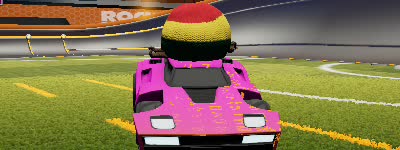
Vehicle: breakout